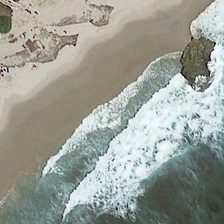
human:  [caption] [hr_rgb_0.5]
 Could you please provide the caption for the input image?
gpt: a rock surrounded by the waves near the beach .

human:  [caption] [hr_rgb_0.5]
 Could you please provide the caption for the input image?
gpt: a dark stone is on the margin of water and beach .

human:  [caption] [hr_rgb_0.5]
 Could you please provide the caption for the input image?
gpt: the sea water swashes against a rock on the beach and stirs up white waves .

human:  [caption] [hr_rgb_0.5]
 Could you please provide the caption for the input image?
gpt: the sea water swashes against a rock on the beach and stirs up white waves .

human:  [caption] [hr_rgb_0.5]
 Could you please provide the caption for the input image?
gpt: white waves in green ocean are near a piece of yellow beach .